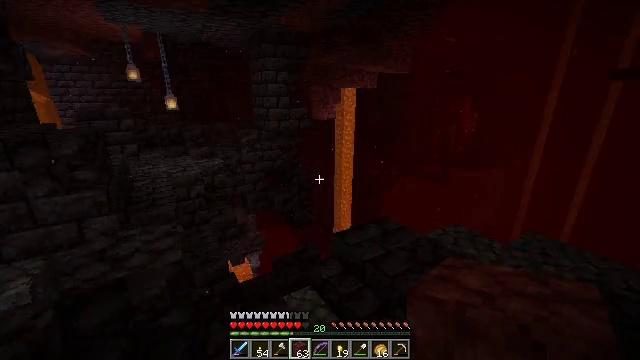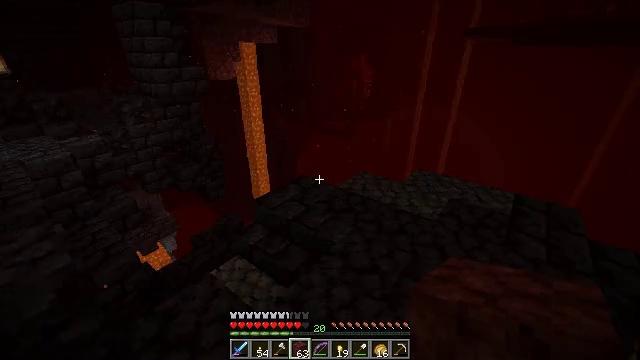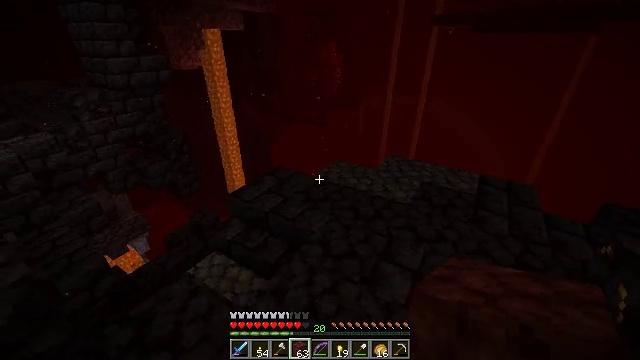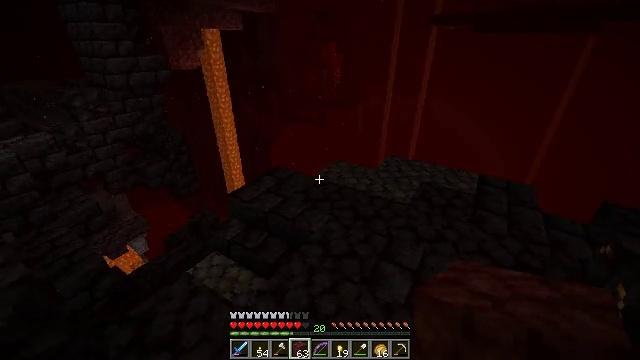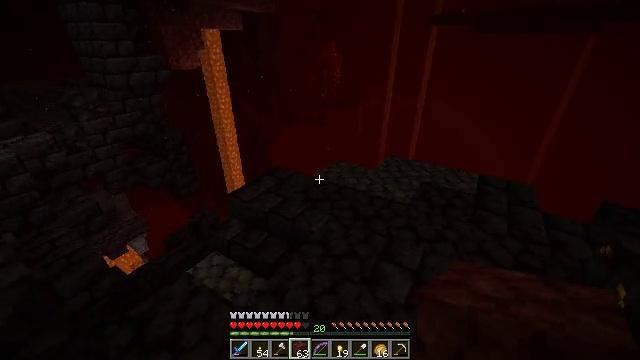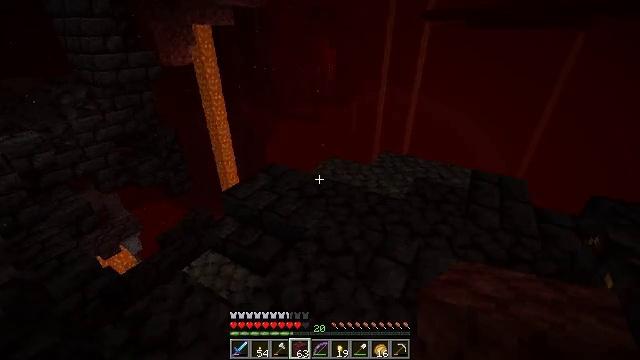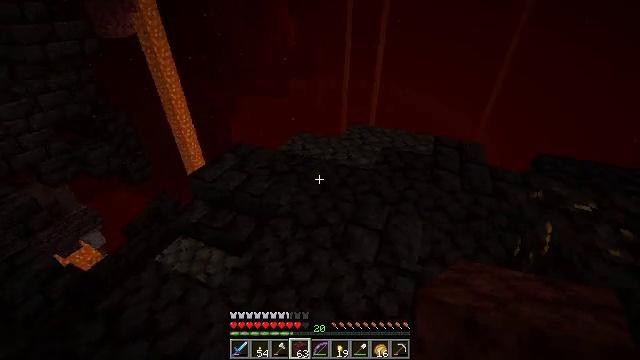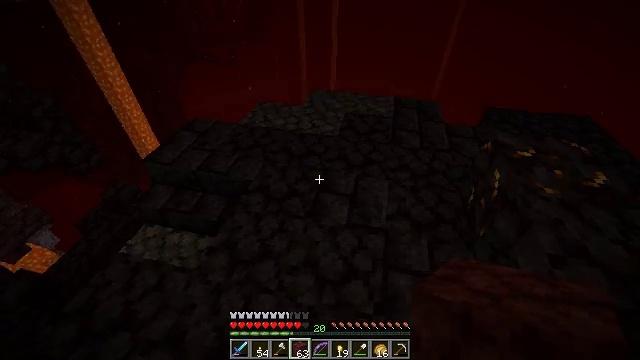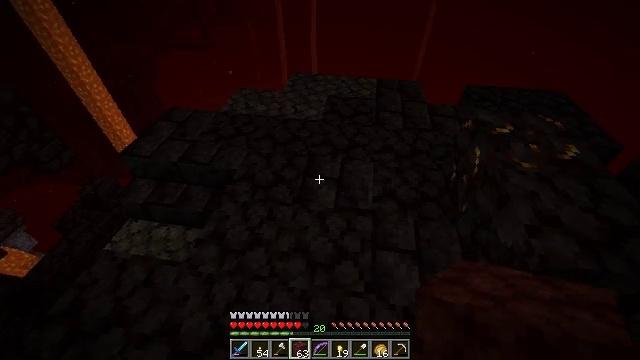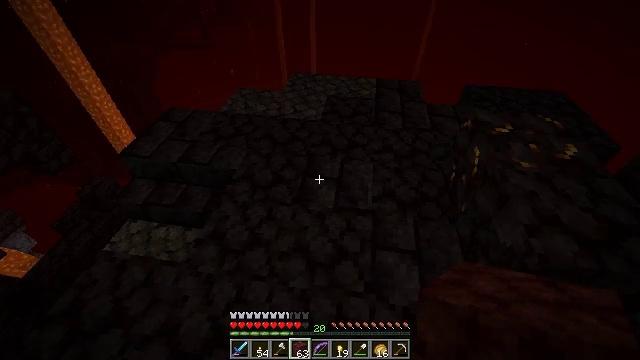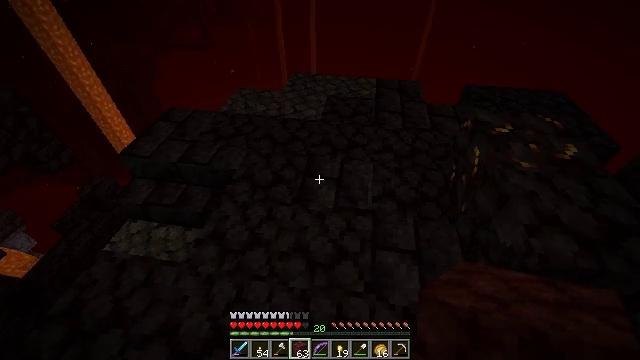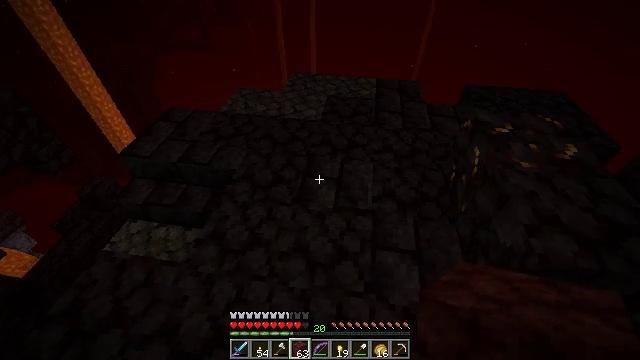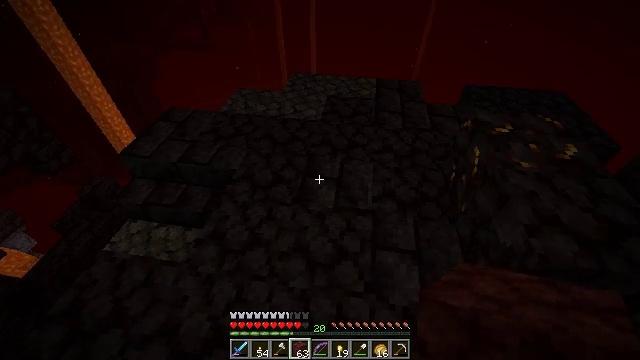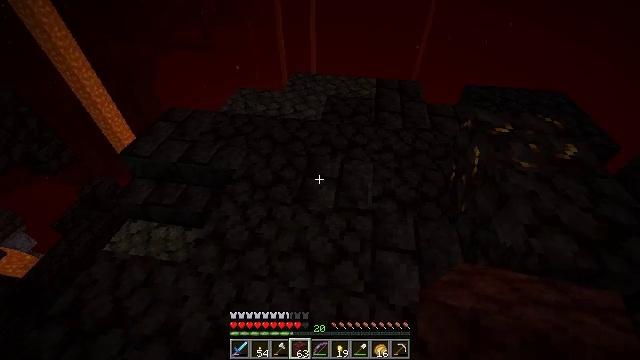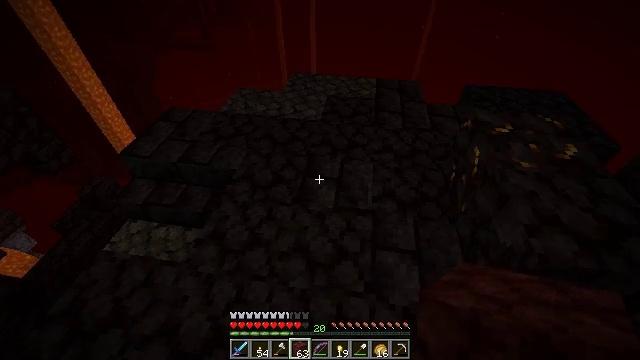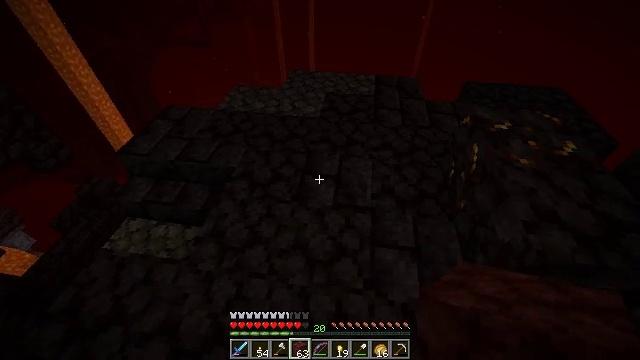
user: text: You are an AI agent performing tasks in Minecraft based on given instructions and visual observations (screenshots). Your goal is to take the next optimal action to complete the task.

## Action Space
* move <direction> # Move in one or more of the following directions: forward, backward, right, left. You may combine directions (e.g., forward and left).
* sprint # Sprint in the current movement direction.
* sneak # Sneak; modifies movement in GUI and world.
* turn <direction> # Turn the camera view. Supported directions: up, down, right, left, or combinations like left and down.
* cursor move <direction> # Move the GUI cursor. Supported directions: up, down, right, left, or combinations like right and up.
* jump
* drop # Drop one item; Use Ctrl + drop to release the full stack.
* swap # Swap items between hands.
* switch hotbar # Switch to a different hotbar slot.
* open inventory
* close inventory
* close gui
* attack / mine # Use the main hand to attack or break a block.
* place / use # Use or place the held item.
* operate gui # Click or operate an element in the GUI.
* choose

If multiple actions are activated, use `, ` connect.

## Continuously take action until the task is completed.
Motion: motion action
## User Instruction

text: Mine gilded blackstone underground.
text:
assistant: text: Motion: turn right and down
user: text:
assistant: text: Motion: turn right and down
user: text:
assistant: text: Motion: no_op
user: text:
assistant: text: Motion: no_op
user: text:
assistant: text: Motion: turn right
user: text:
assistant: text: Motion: turn right and down
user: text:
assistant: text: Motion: turn right and down
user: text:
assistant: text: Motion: turn right and down
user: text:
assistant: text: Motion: no_op
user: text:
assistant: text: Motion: no_op
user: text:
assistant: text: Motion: no_op
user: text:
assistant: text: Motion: no_op
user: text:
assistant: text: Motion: no_op
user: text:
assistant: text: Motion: no_op
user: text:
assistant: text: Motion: no_op
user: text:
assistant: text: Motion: no_op
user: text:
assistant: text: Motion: move forward
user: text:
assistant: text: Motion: move forward
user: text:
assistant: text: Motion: move forward
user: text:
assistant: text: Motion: move forward
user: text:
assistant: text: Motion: move forward, turn right
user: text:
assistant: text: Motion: move forward, turn right
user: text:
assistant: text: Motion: move forward, turn right and up
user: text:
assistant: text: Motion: move forward, turn right and up
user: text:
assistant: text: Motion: move forward
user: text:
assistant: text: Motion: no_op
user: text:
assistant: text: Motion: no_op
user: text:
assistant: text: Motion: no_op
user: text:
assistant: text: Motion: no_op
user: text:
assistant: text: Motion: no_op